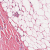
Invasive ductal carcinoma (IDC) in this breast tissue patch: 0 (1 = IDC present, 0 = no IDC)